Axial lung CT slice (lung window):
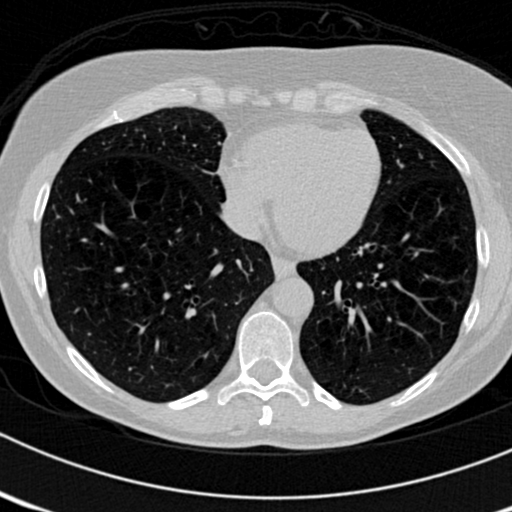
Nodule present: no